Question: Ok, this is going to be an interesting one...
Pretty much I seem to have run into an interesting IE bug (feature) involving when a span is inside an anchor eg.
'''
<a href='#'>
<span style="float:left;">Super cool link</span>
<span style="float:right;">10</span>
</a>
'''
In IE, you seem to be able to left click through but you cannot right click on the item and get the link menu, this problem seems to be persistent across Google's services too, eg.

I'm wondering if anyone could shed some light on
1. The cause of why this is happening
2. A solution to this or a workaround
So far I have tried adding a '&nbsp;' in the anchor and fiddled with z-indexes to no avail.
The only solution / workaround I can find is if you remove the Doctype the issue seems to go away. (not going to happen)
Ninja edit - You can't seem to CTRL + Click either
Ok another edit:
Looks like 'display: block;' on the span kills it - <URL>
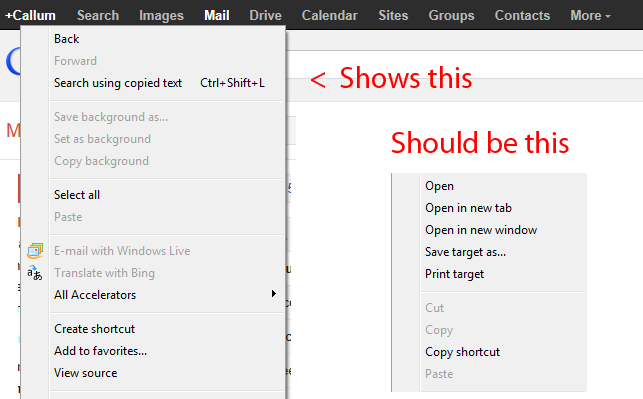
Answer: Ok, answering my own question, should have just spend more time on it.
Looks like if you have anything other than 'display: inline;' on the span it won't work.
<URL>
Thanks for giving it a go everyone, hope this will help someone in the future